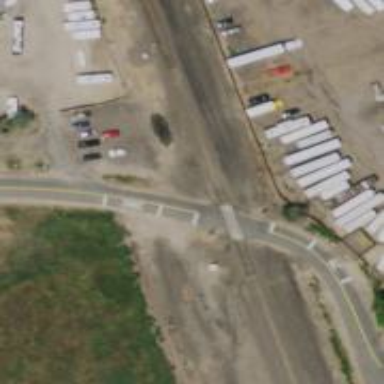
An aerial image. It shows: Railway spur junction.